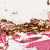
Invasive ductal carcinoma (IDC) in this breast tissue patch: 0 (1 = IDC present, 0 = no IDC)